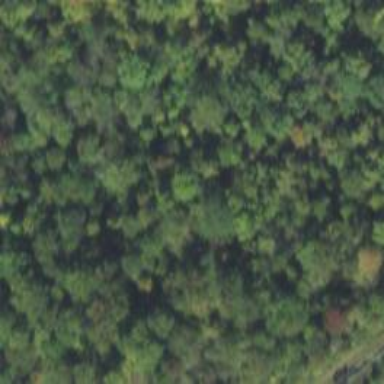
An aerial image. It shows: Deciduous woodland area.